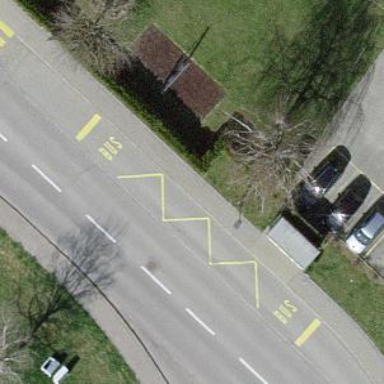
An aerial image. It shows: Bus stop with platform for public transport.